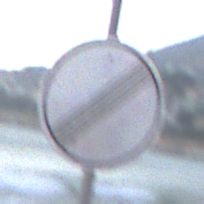
Verkehrszeichen: EndeSaemtlicherBegrenzungen
Umgebung: Outdoor, Beach
Tageszeit: SunriseSunset
Wetter: Overcast
Licht: Natural
Jahreszeit: NotSpecified
Kontrast: LowContrast